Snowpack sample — Buffalo Mountain, Silverthorne, Colorado, USA (2/22/26, 2:02 PM MST)
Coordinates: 39.622, -106.113
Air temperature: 33 °F
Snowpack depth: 63 cm
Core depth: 40 cm
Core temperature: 26.6 °F
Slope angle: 11°, slope face: 116°
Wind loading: low
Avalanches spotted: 0
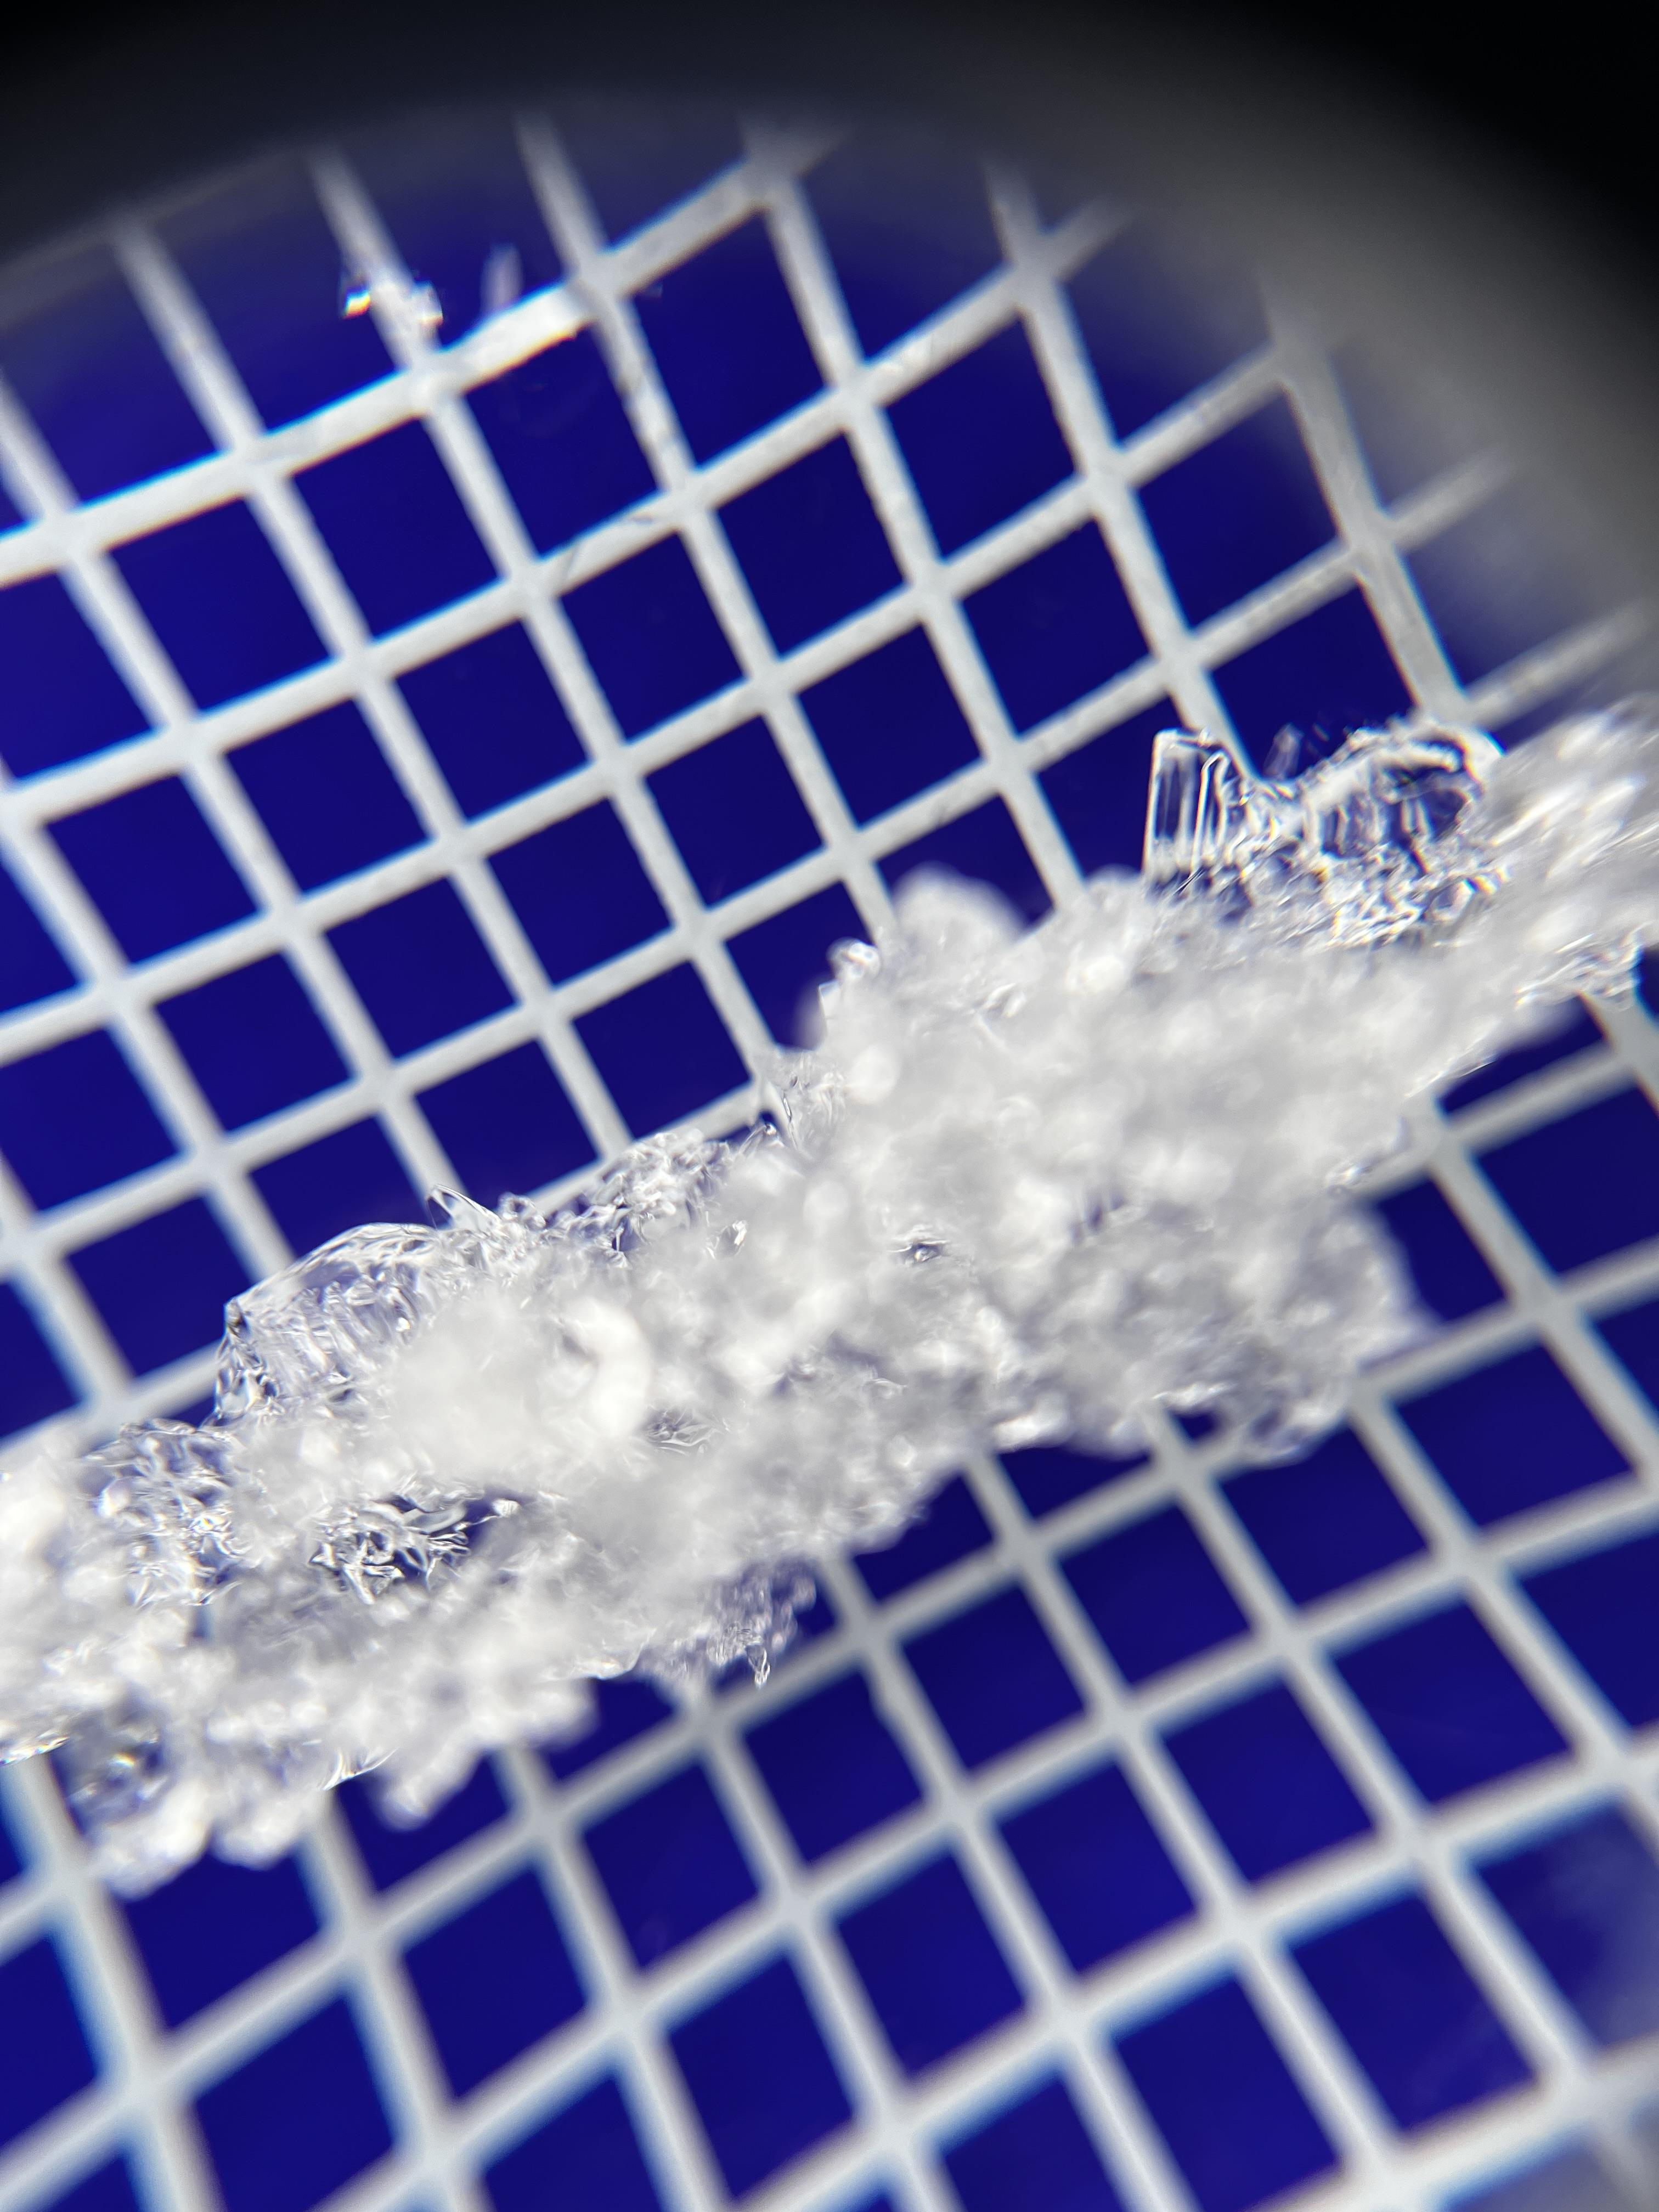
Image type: magnified_profile
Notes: In a firebreak similar to site 1, minimal wind loading with no spotted avalanches (not many faces in view though)